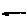
Label: line